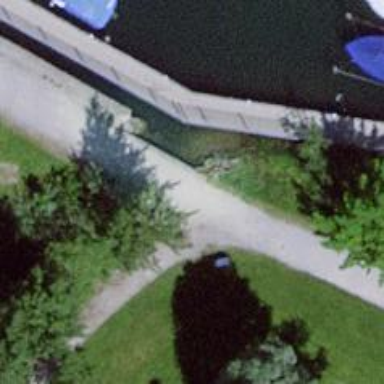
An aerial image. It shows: Footway bridge with surface made of concrete plates.